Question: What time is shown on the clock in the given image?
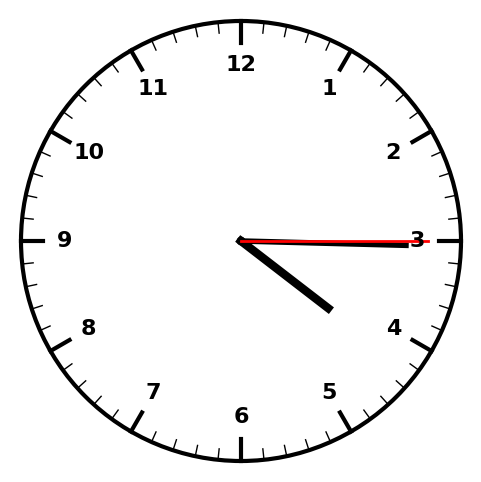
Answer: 04:15:15